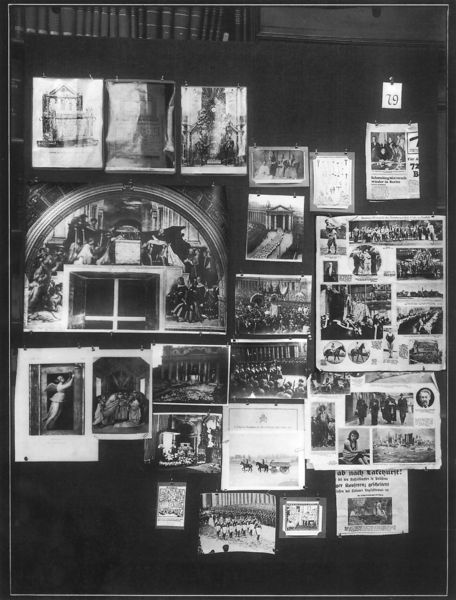
Titel: Mnemosyne (Bilderatlas, Fotos der Tafeln)
Künstler: Aby Warburg
Institution: London, The Warburg Institute Archive ©
Schlagwörter: flügel, weiß, menschen, ausschnitt, fenster, holz, raum, schaufenster, schwarz, gebäude, wand, mensch, bild, kirche, figur, england, pferd, pferde, engel, relief, bilder, bücher, fotos, papier, bogen, grafik, kutsche, wagen, tafel, karten, sport, wandmalerei, collage, foto, fotografie, buch, schwarzweiss, zeitung, entwurf, kunst, rathaus, poster, statuen, sammlung, nummeriert, nummer, schaukasten, galeire, katalog, ausschnitte, geklebt, artikel, sammelsurium, fotografien, stellwand, bildtafel, postkarten, zeitungsausschnitte, warburg, zeitungsausschnitt, zusammenstellung, gebäde, aby warburg, kunstgeschichte, pinnwand, bildband, zeitungsartikel, 1890, 19, 79, sphotografien, schwarzwiß